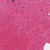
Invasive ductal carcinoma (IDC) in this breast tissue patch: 0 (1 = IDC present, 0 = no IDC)